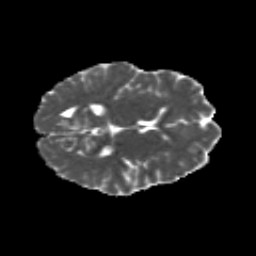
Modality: MD
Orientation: axial
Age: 24
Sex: female
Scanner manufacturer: siemens
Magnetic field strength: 3 T
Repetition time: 8.8 s
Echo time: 0.085 s